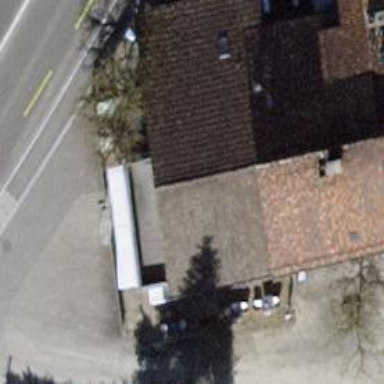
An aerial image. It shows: Cafe.